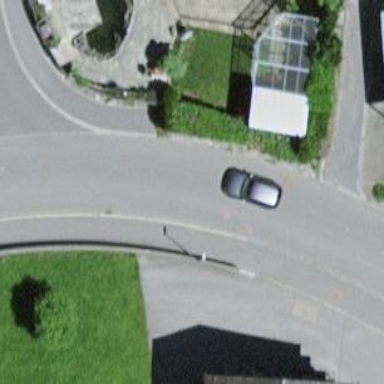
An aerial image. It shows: Residential road with asphalt surface.